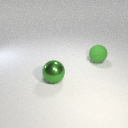
large green rubber sphere behind large green metal sphere